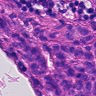
Metastatic tissue present: yes